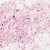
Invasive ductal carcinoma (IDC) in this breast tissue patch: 0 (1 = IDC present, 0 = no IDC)